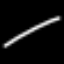
Label: line